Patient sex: F
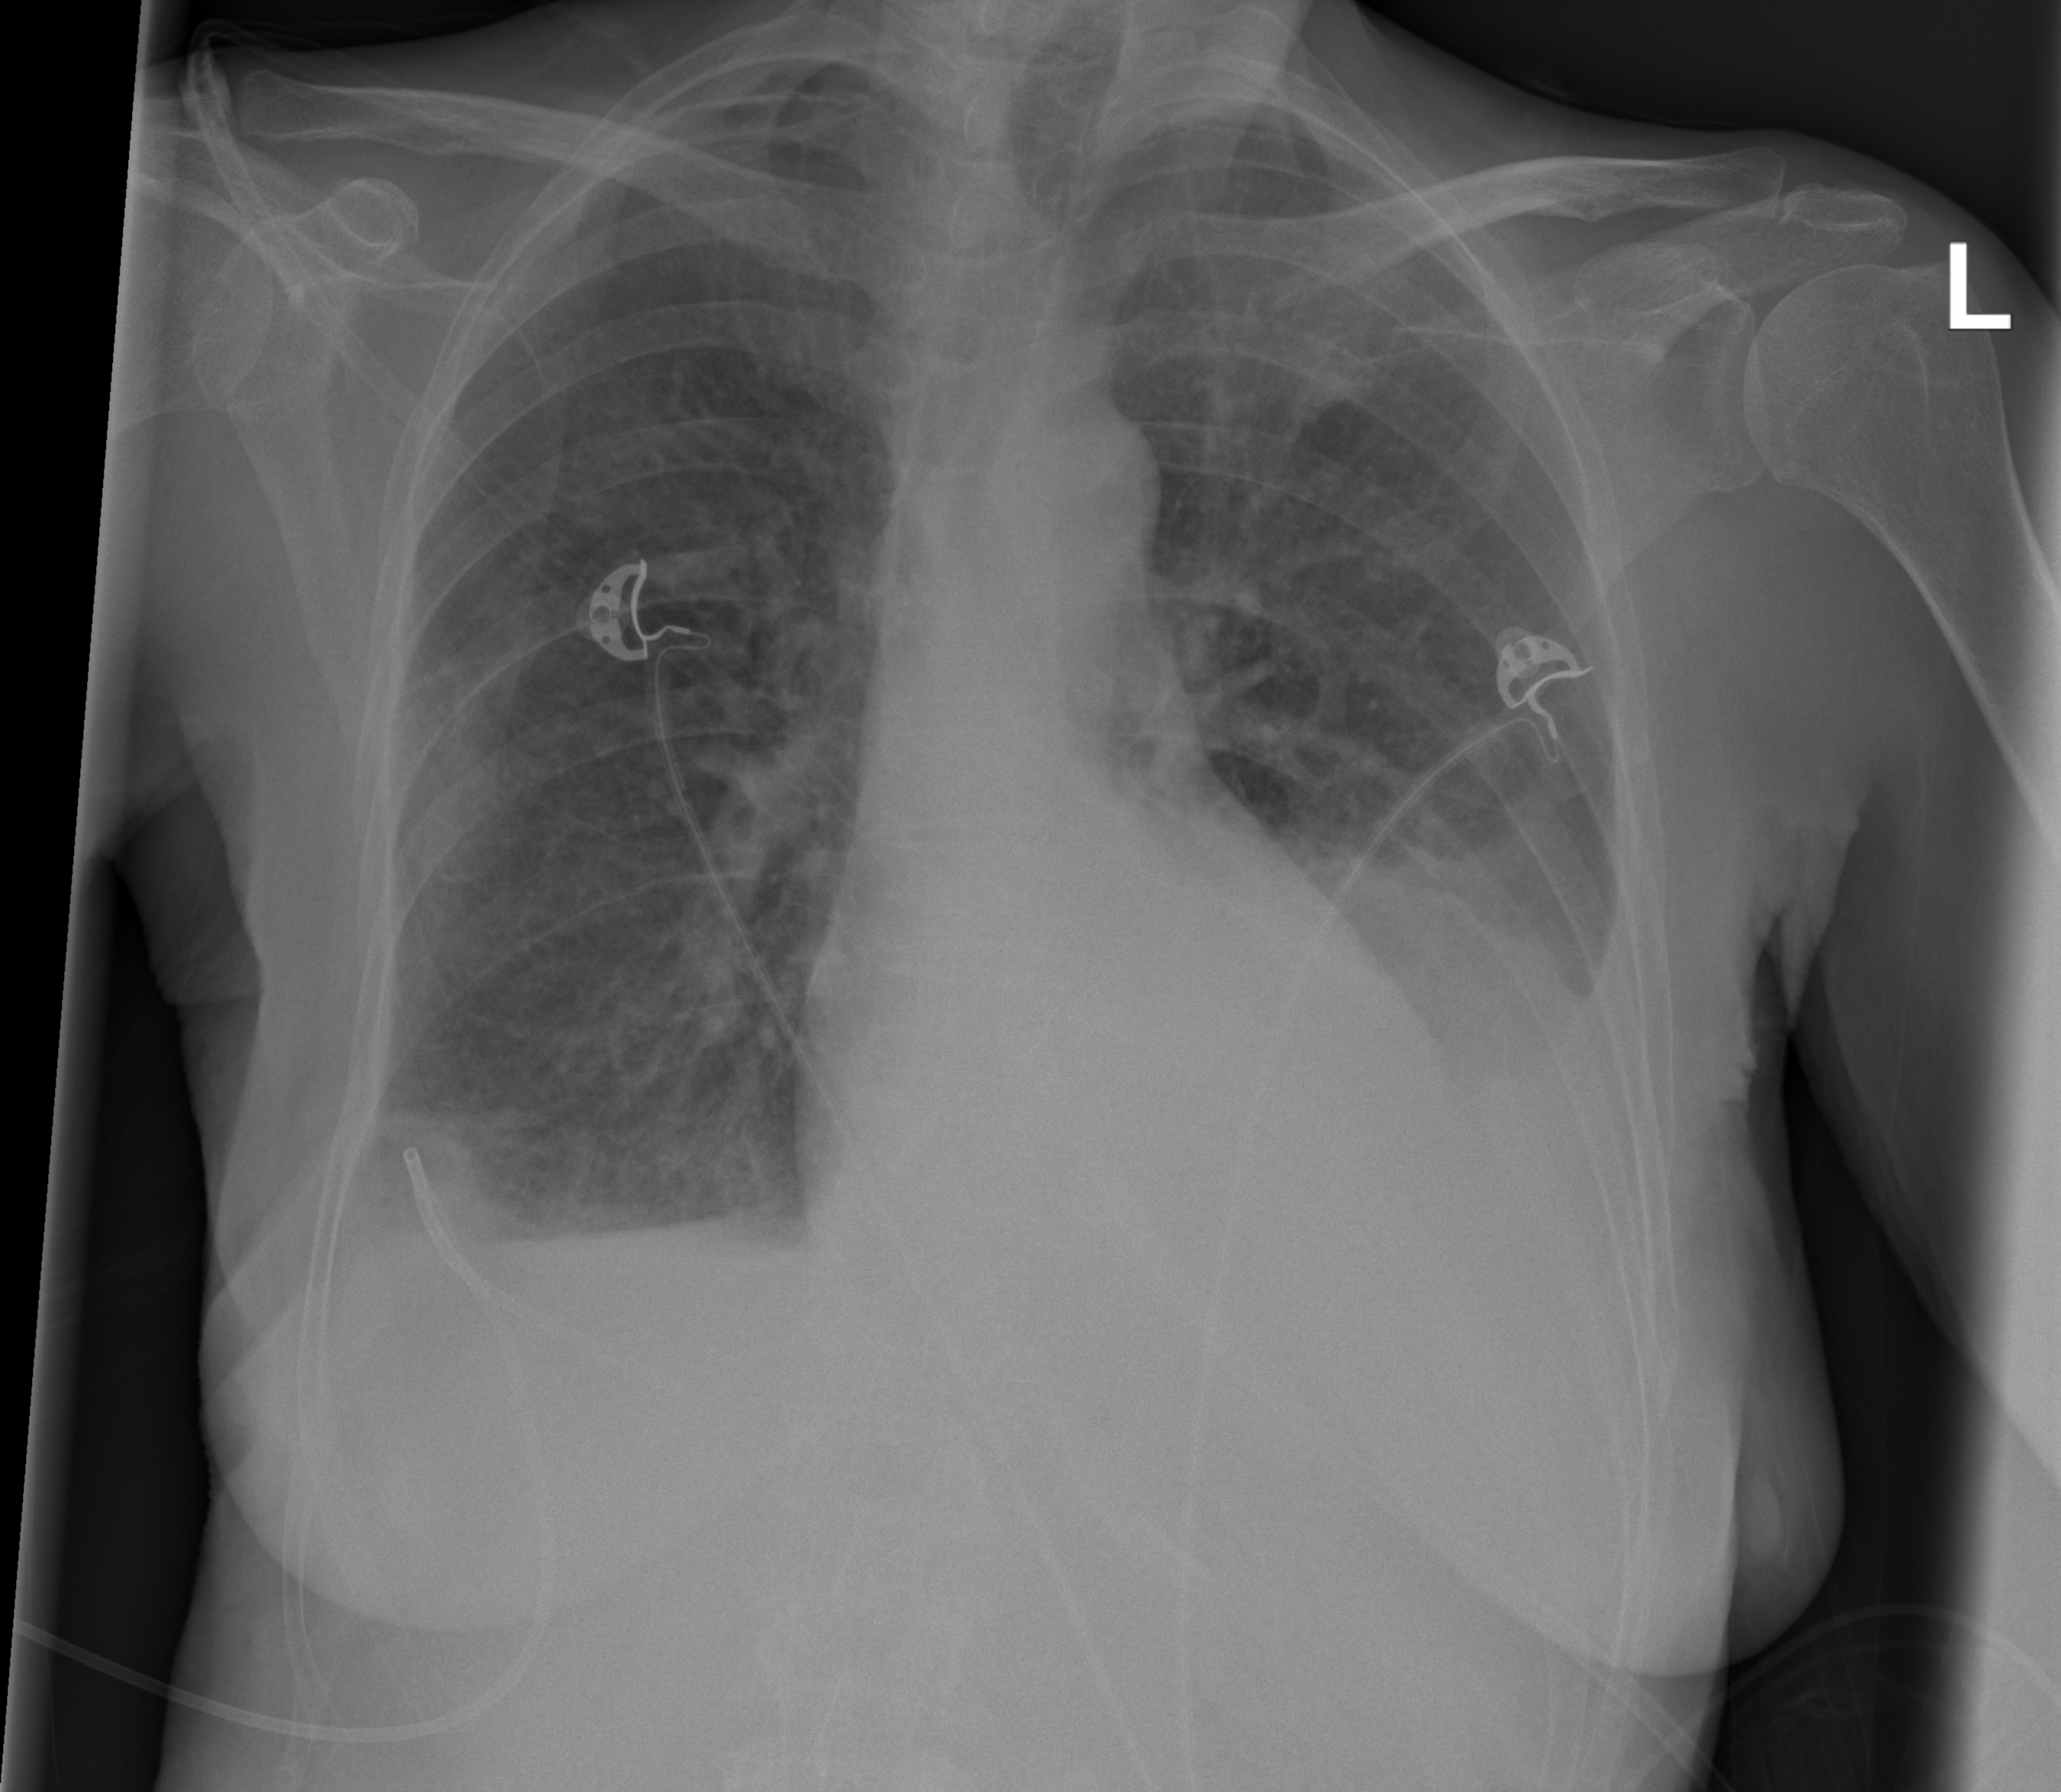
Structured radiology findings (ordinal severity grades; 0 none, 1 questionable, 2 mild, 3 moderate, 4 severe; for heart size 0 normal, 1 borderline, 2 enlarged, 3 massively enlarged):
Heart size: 0
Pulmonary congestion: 0
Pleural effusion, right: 0
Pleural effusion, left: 3
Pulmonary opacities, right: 0
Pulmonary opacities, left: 0
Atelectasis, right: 2
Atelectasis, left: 3